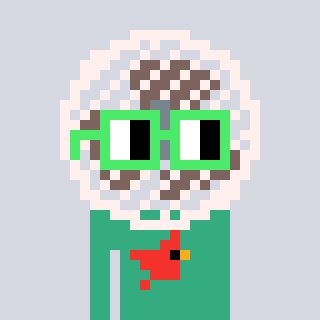
a pixel art character with square light green glasses, a fan-shaped head and a teal-colored body on a cool background